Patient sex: M
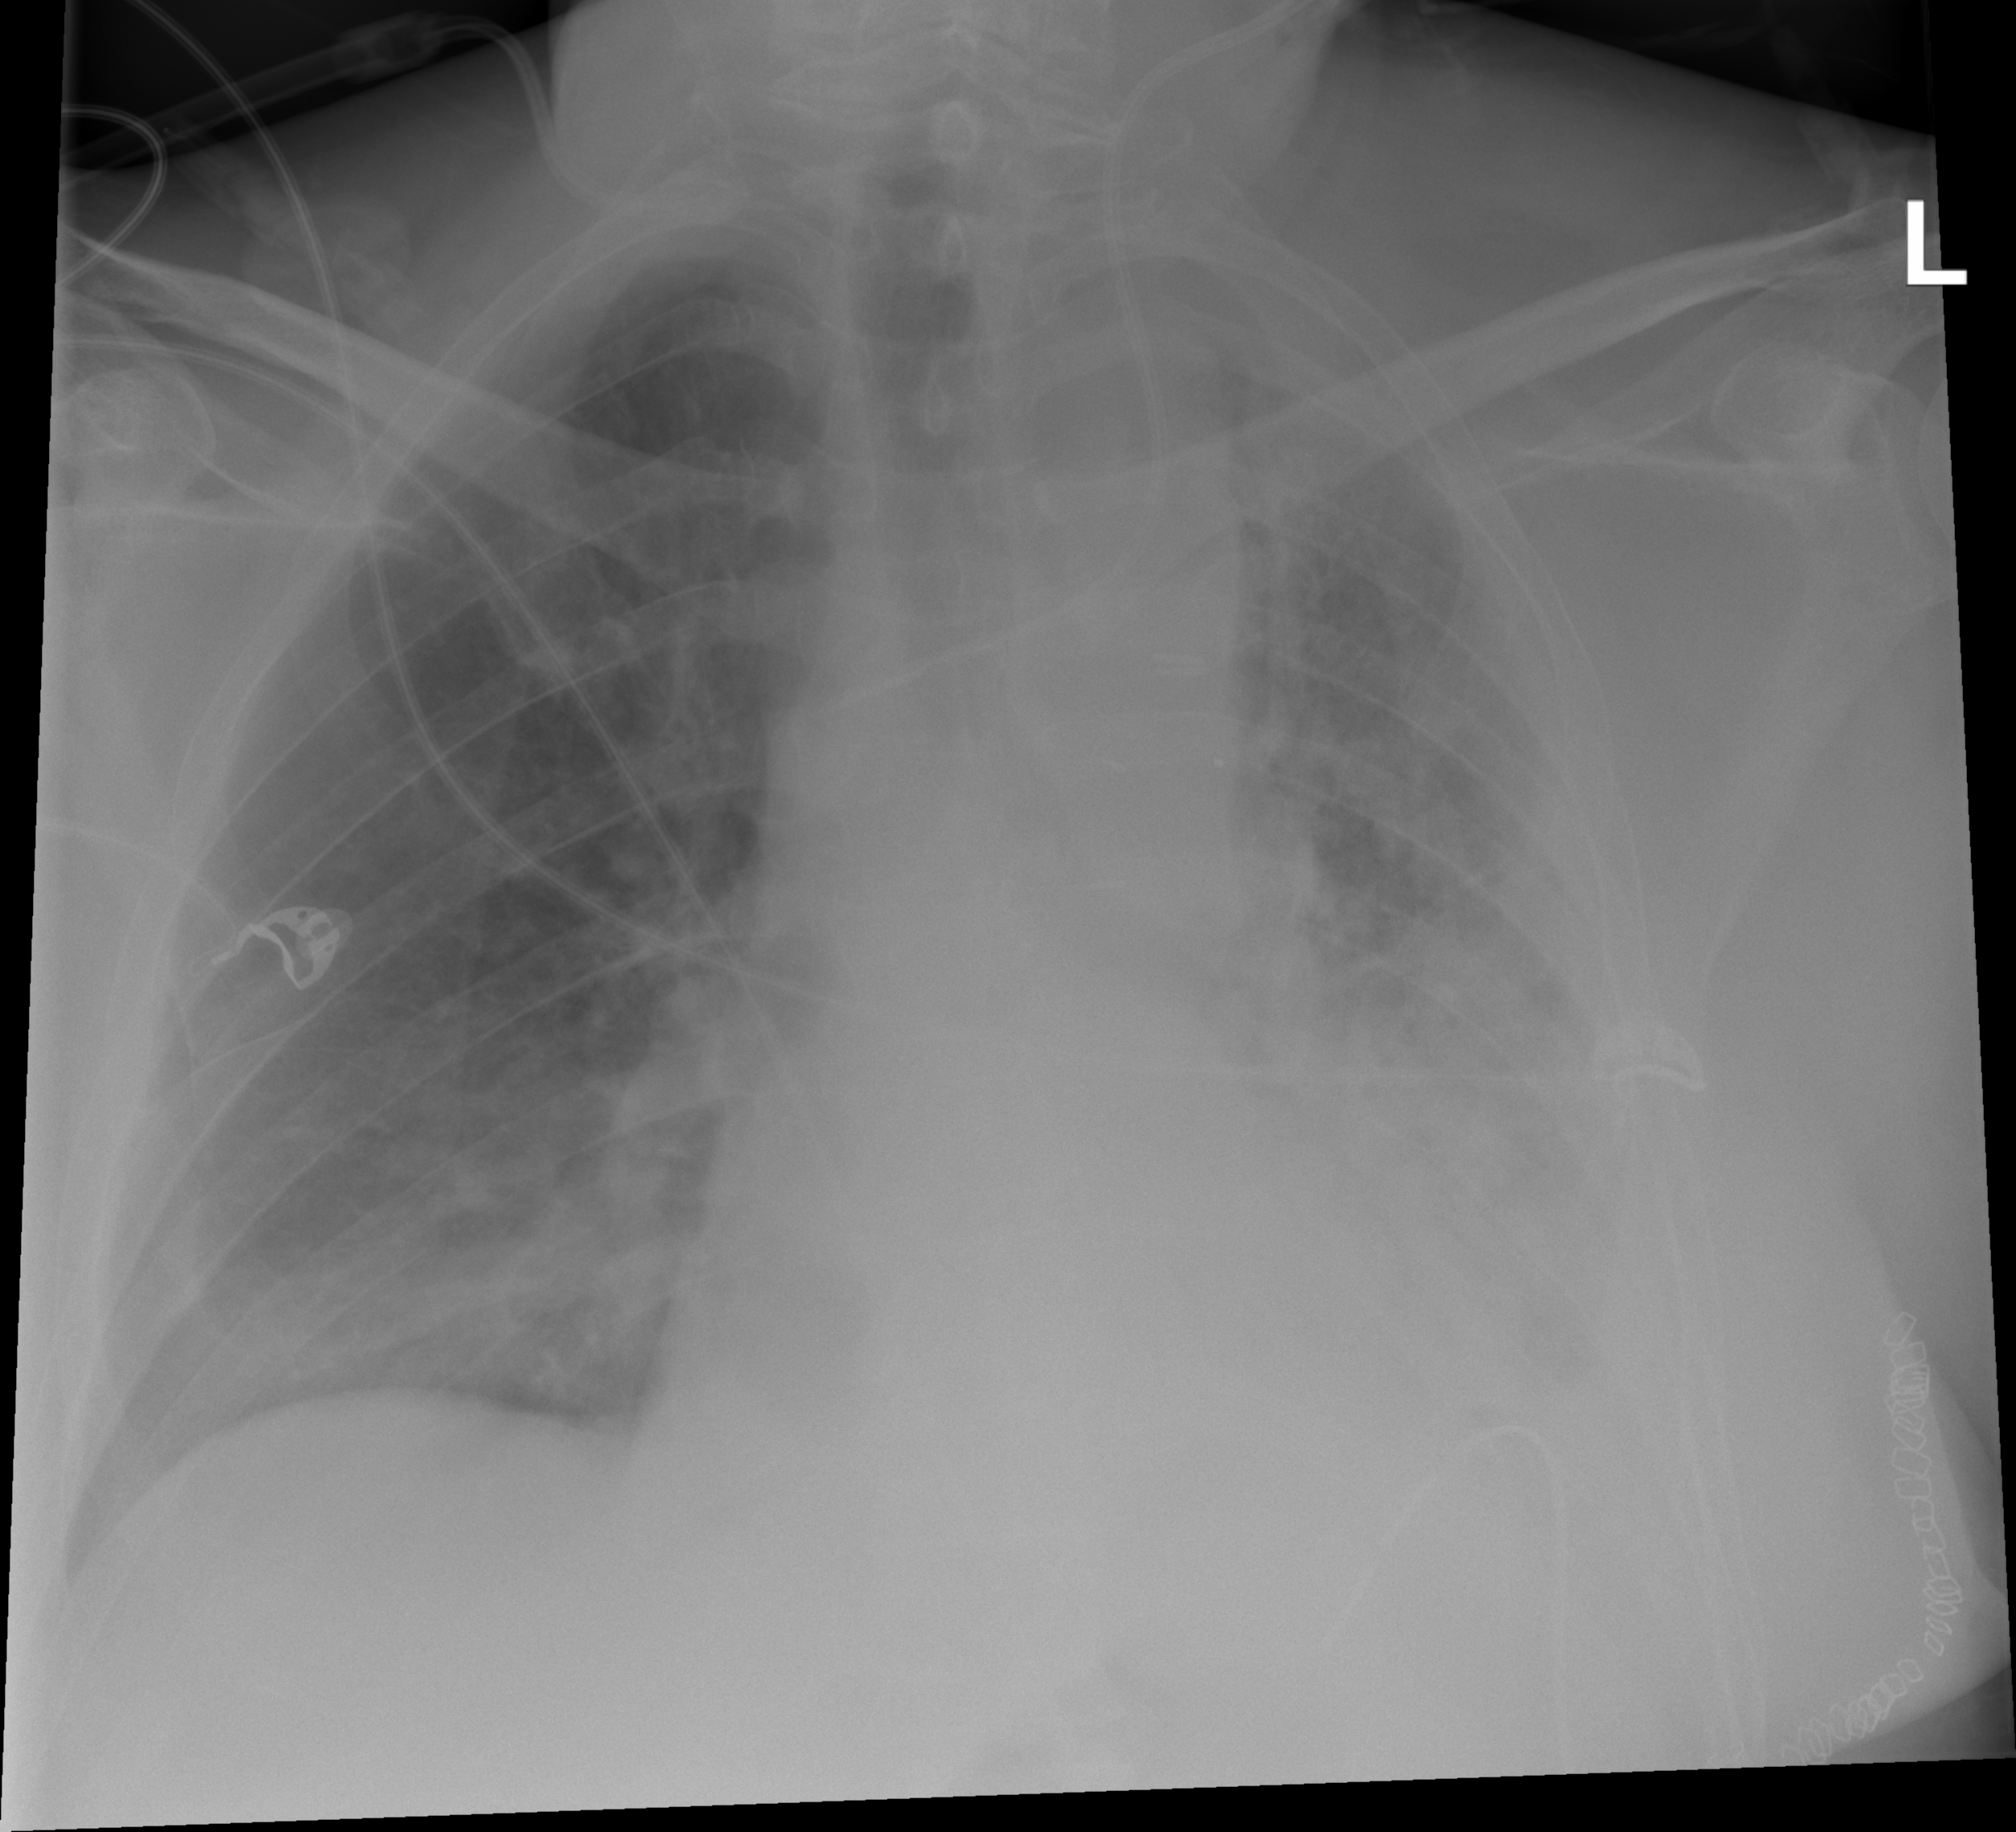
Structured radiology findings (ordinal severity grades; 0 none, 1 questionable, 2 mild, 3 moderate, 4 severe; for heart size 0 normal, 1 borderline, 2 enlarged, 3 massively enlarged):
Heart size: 2
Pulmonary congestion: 2
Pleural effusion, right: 0
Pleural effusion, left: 3
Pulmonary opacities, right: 0
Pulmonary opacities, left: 3
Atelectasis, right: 2
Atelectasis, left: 3